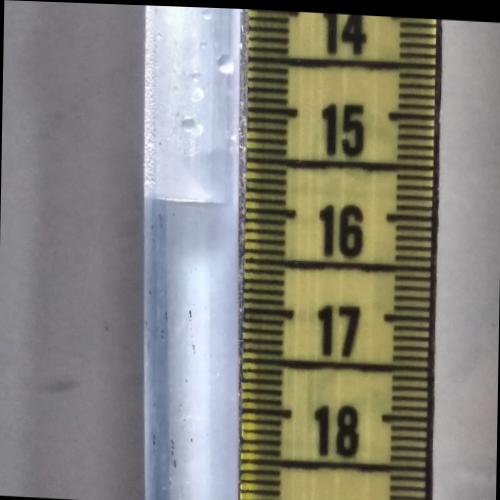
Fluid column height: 16.0 cm